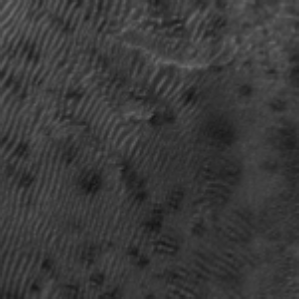
Label: frost